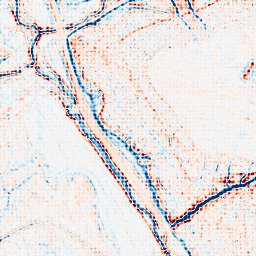
Category: edge_preserving
Decomposition family: bilateral
Decomposition parameters: d: 9
sigma_color: 25
sigma_space: 25
Upsampling method: sinc_blackman
Upsampling parameters: scale: 4
kernel_size: 4
Upsampling scale: 4